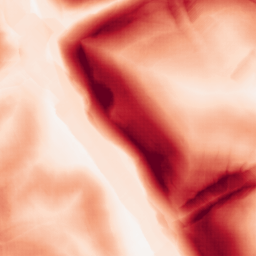
Category: morphological
Decomposition family: morphological_gradient
Decomposition parameters: size: 15
shape: diamond
Upsampling method: sinc_hamming
Upsampling parameters: scale: 8
kernel_size: 16
Upsampling scale: 8